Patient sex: F
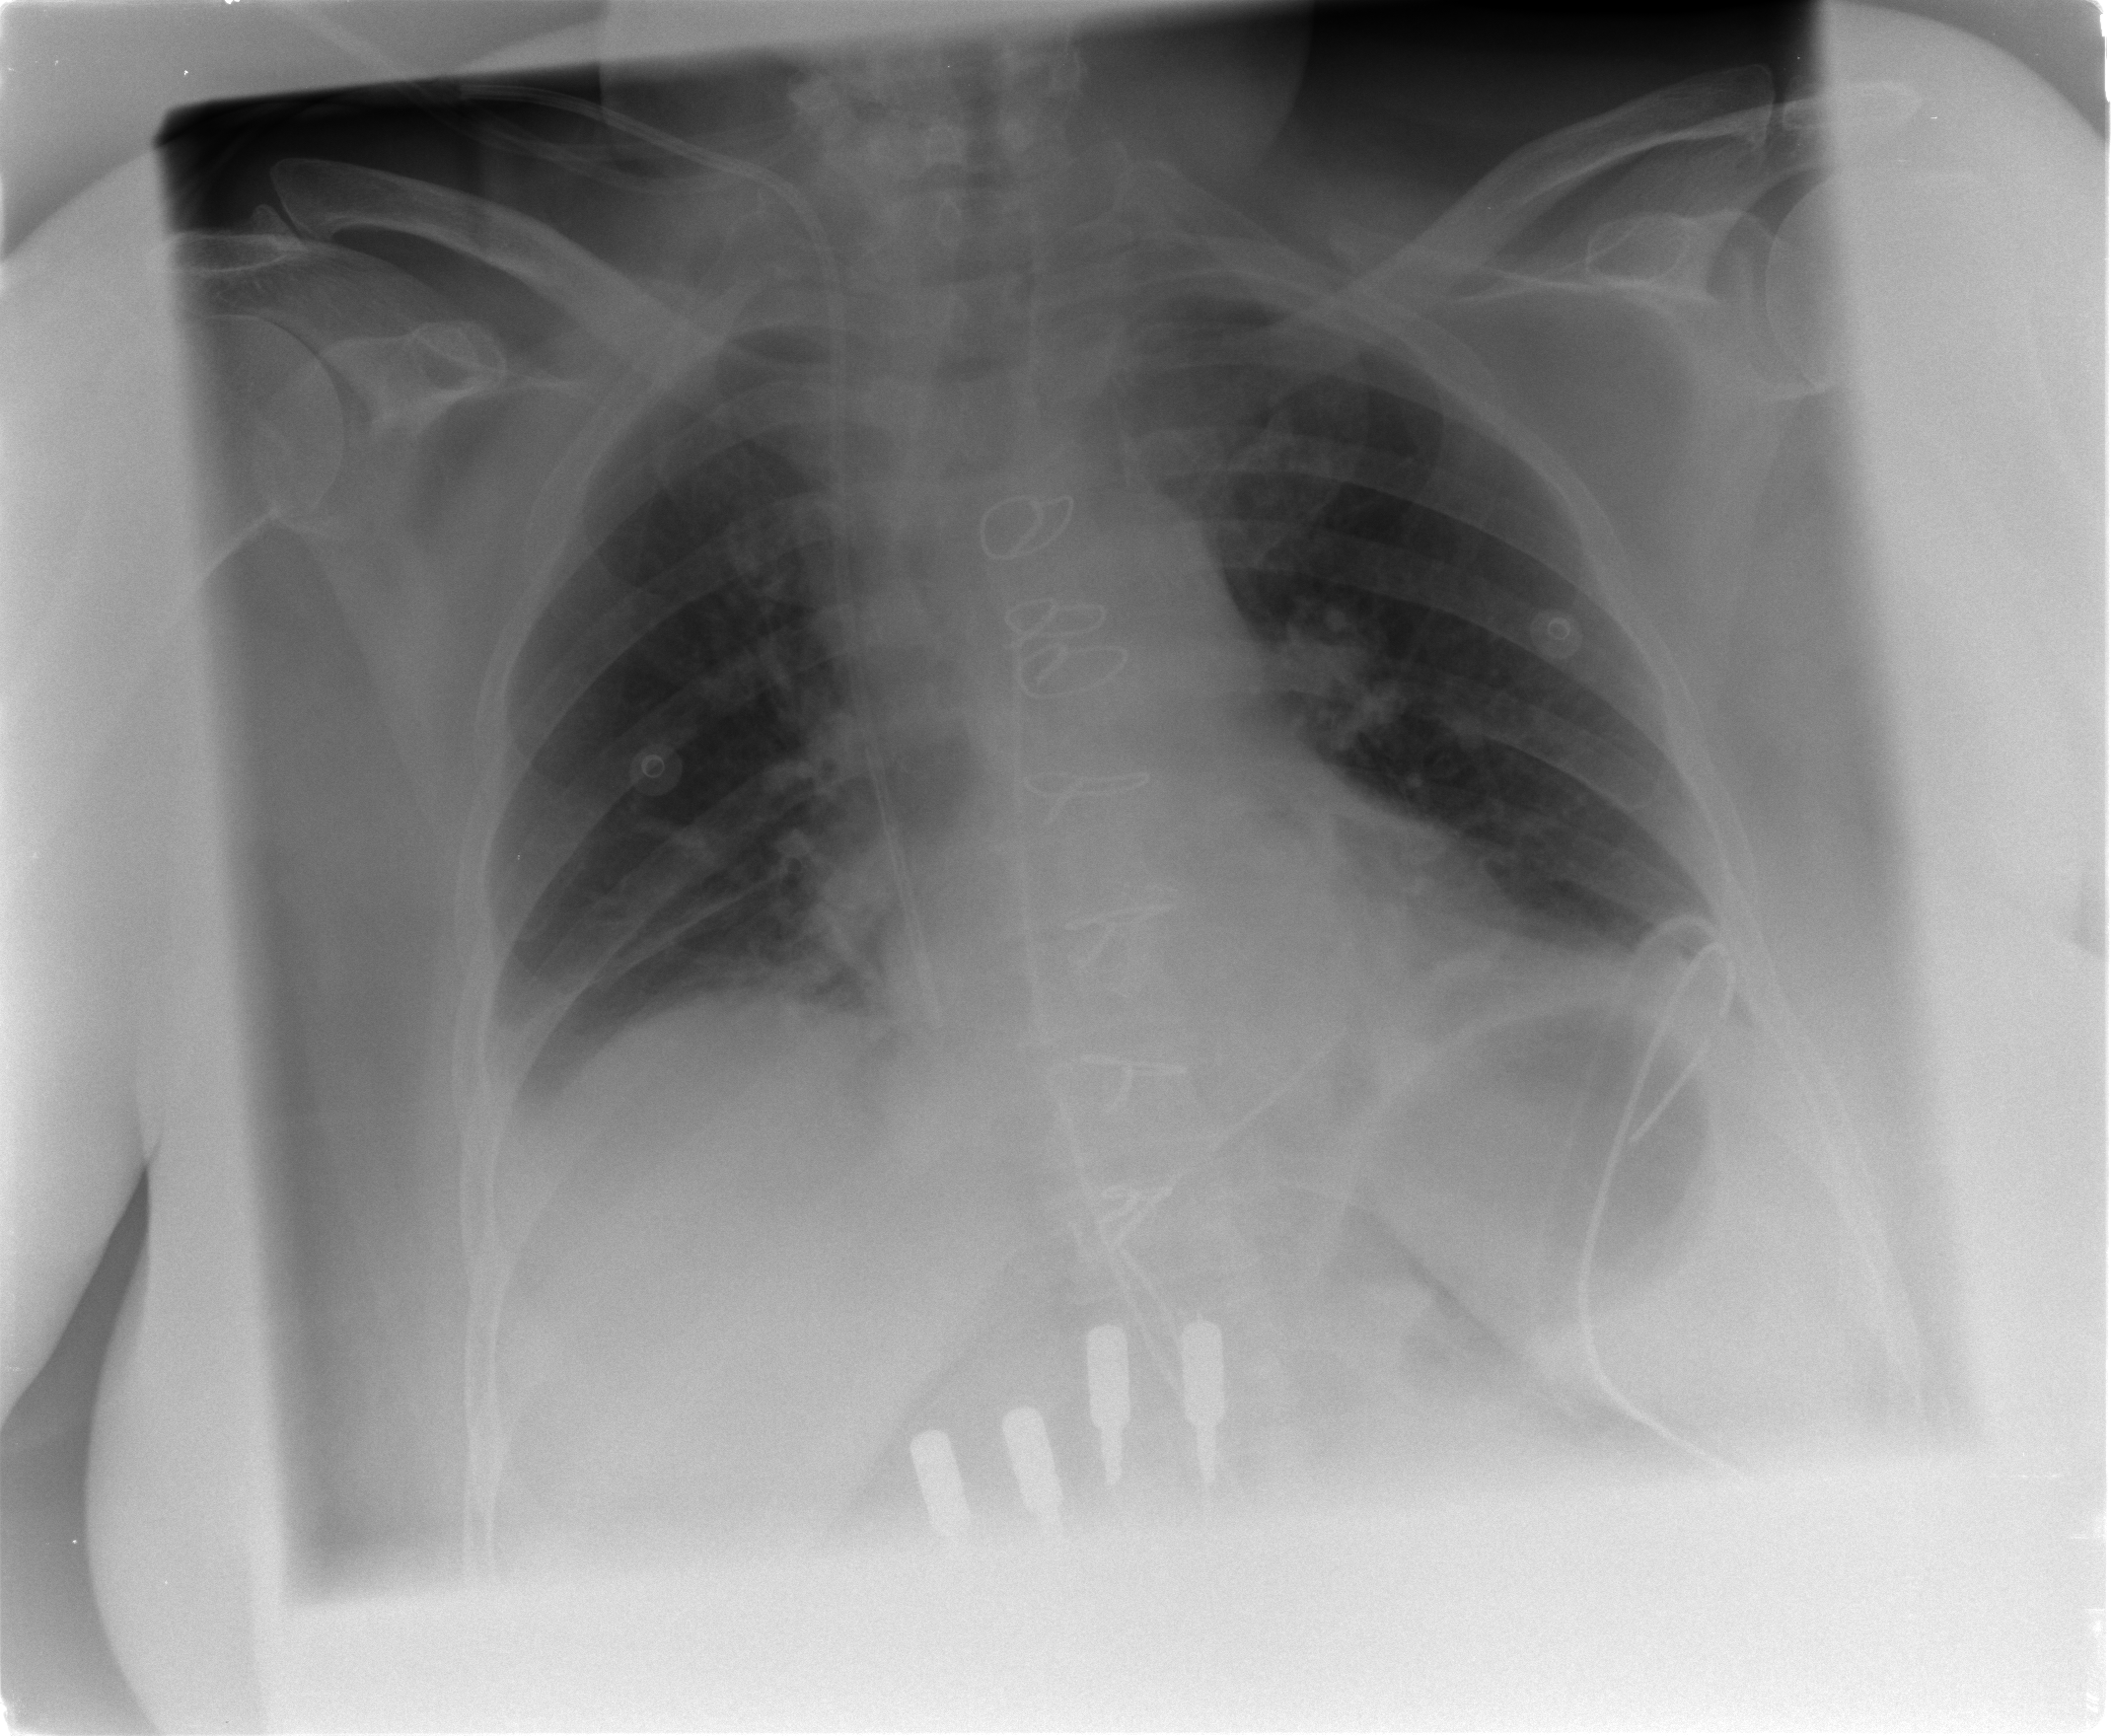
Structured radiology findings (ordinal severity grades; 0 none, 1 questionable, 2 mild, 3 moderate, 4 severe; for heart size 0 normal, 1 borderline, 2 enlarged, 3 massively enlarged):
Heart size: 0
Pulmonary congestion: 0
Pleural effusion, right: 1
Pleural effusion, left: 1
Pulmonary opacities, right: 0
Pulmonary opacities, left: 0
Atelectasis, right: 1
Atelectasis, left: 1